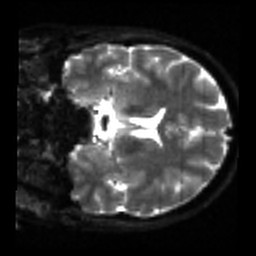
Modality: sbref
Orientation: coronal
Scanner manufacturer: siemens
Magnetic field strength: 3 T
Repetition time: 4 s
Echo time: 0.0594 s